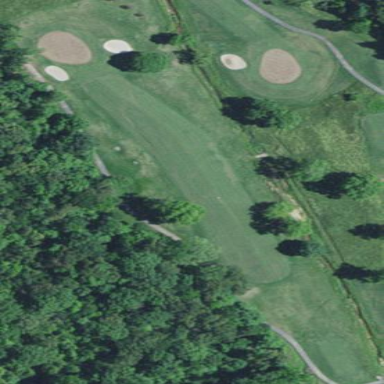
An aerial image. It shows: Rough grassy area used for golf.